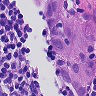
Metastatic tissue present: yes